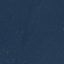
Land use / land cover class: SeaLake